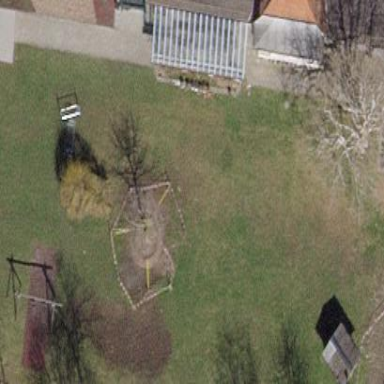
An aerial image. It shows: Kindergarten.